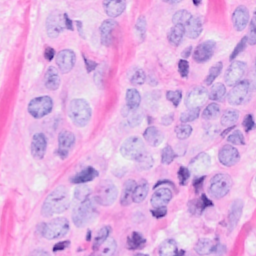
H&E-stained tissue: Breast